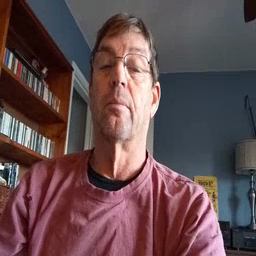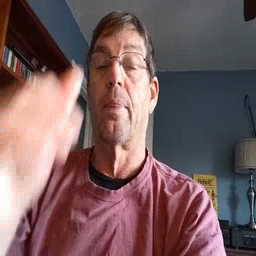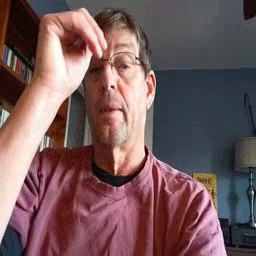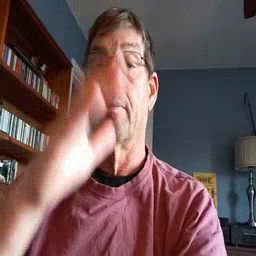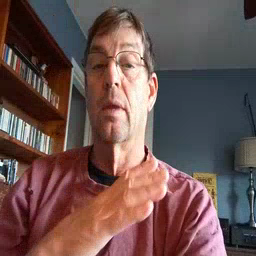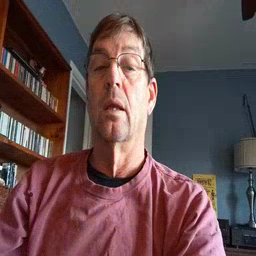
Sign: man